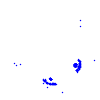
Particle: pion